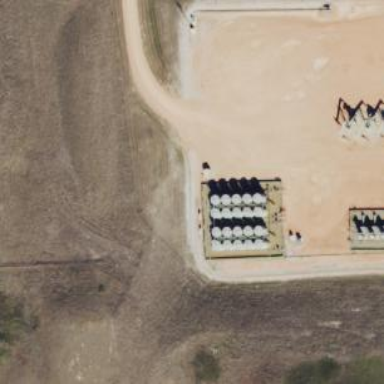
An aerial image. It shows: Storage tank that is man-made.